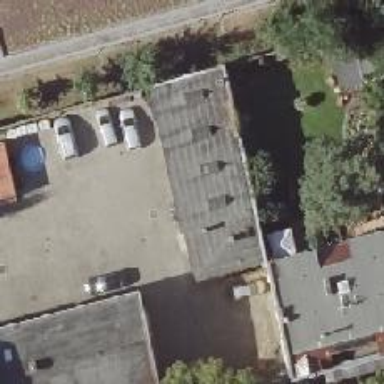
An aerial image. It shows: Car repair shop.